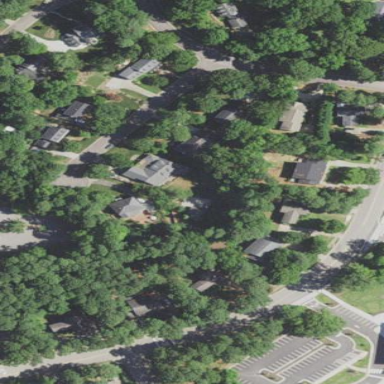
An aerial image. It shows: Residential neighbourhood.